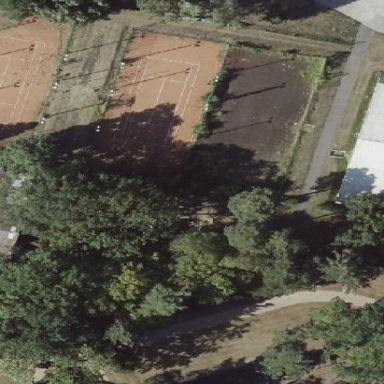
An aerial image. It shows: Tennis court on pitch designated for leisure land.